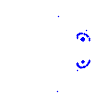
Particle: pion